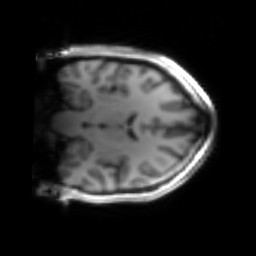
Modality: inplaneT1
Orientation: coronal
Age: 23
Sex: male
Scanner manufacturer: siemens
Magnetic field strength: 3 T
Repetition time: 1.2 s
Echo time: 0.00251 s